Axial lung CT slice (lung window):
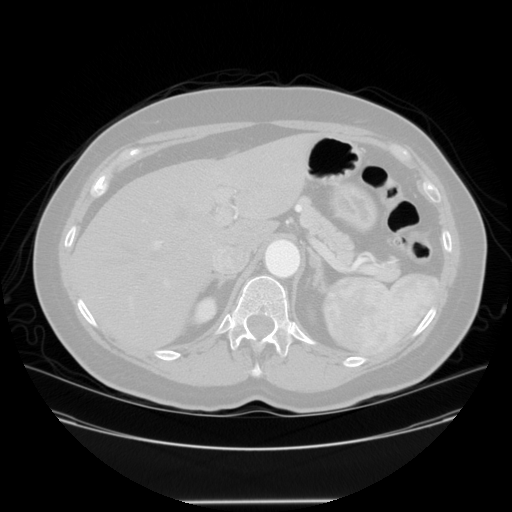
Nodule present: no